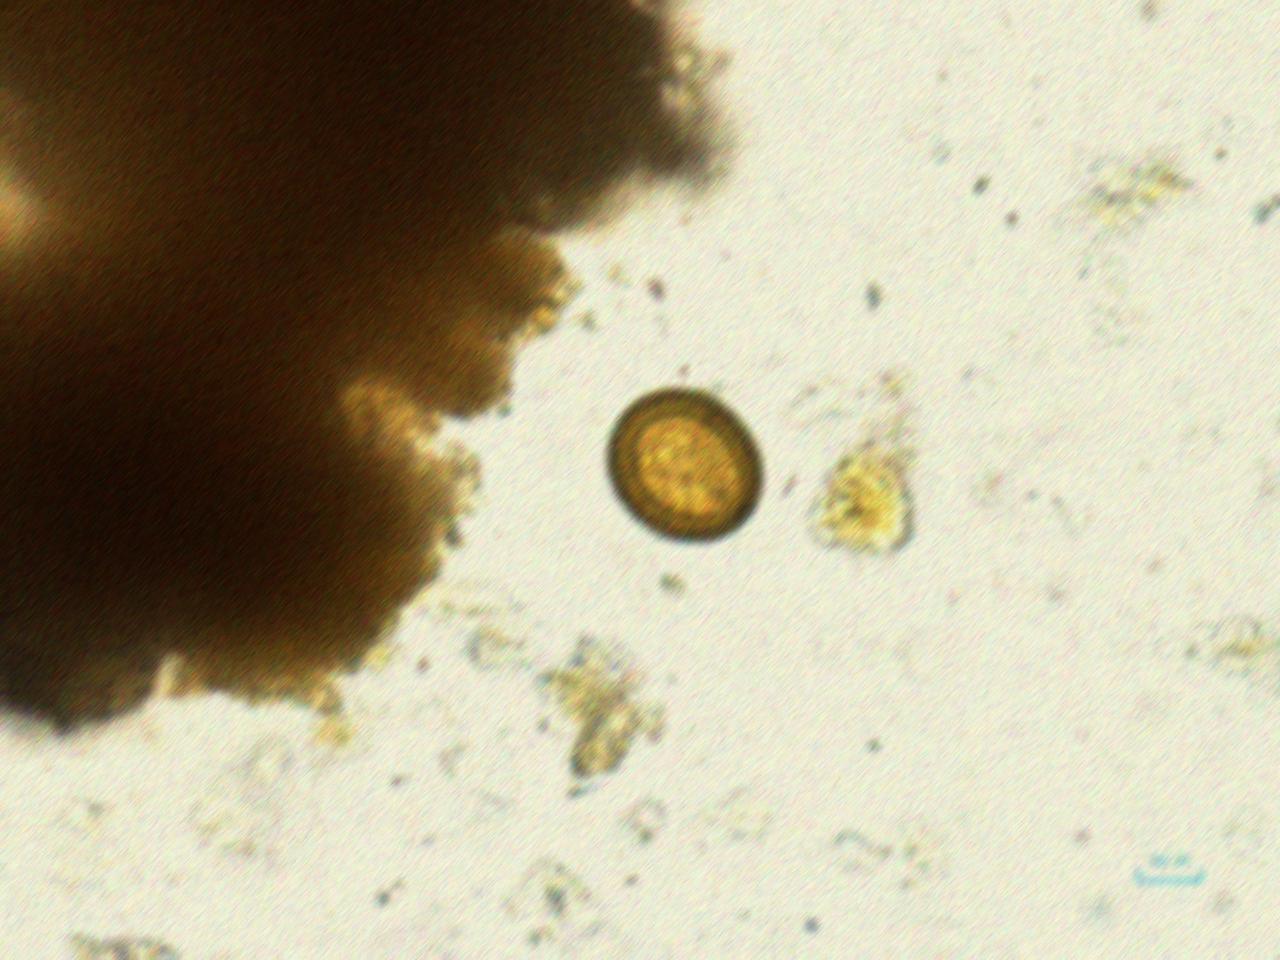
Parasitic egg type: Taenia spp. egg